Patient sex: M
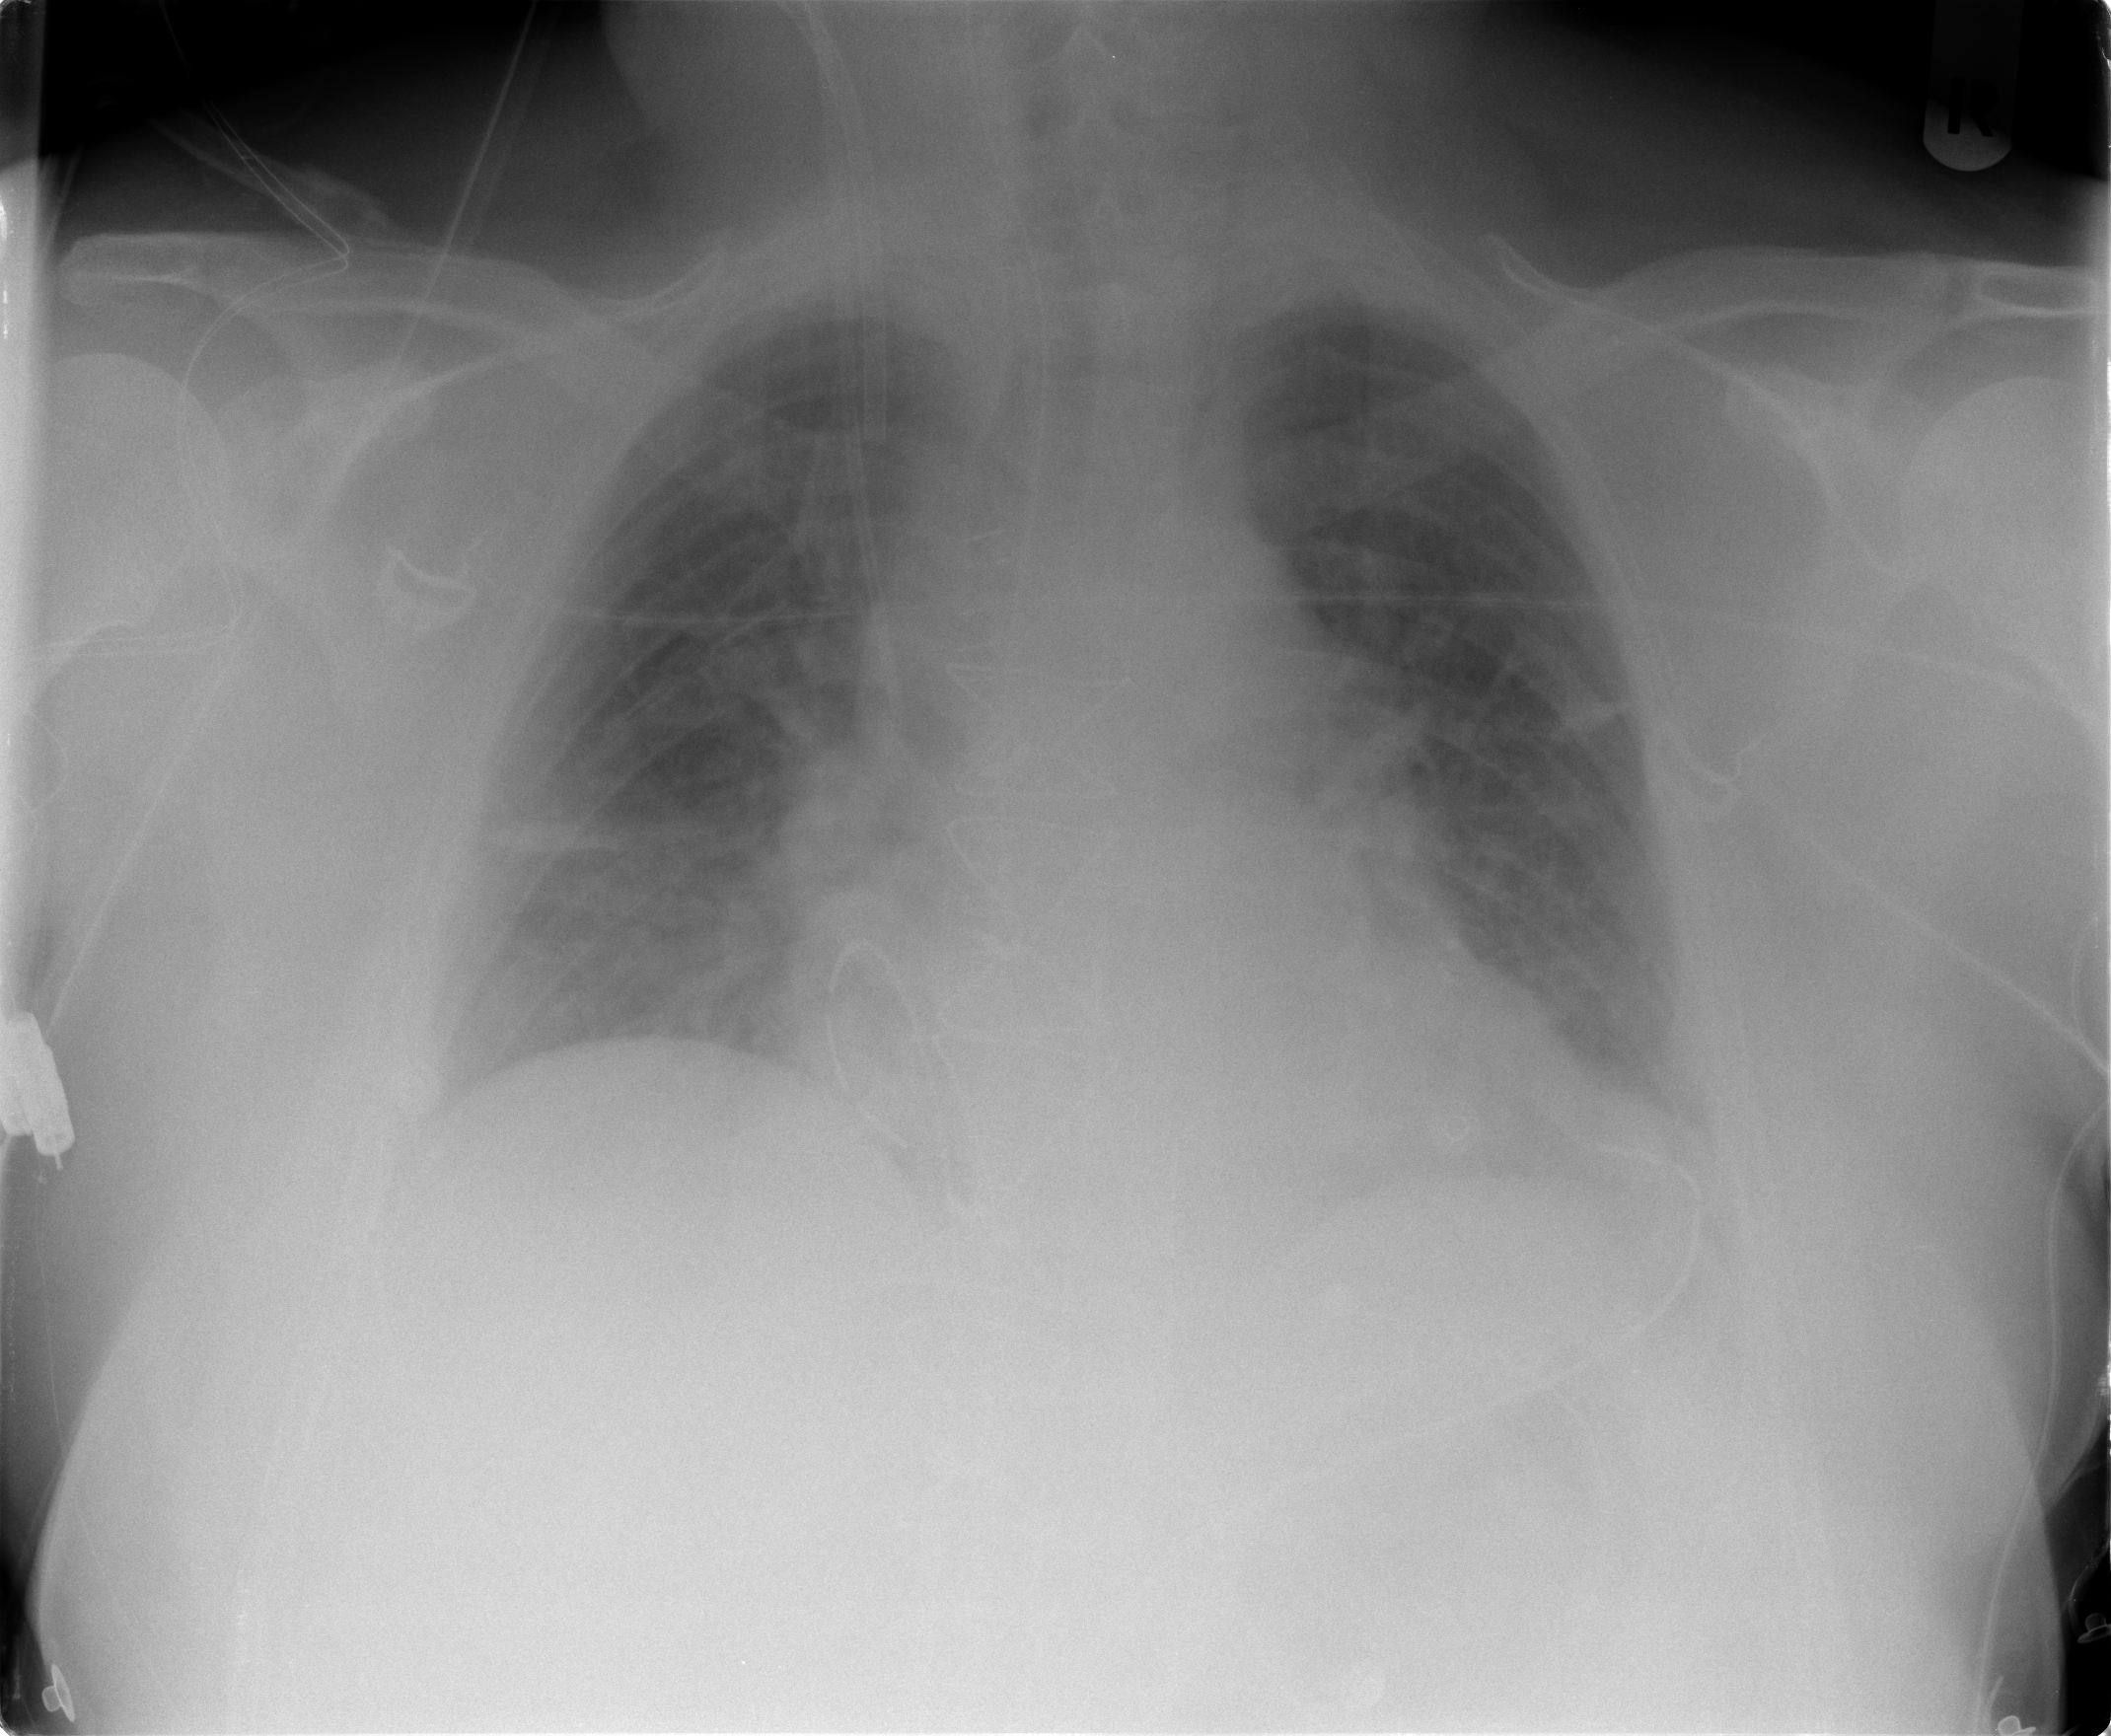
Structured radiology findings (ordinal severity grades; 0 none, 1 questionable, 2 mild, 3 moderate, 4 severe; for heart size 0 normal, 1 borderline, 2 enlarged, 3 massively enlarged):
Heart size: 0
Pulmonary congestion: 2
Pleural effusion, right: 0
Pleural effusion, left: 1
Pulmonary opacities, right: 0
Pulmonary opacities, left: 0
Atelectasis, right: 0
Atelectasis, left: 2